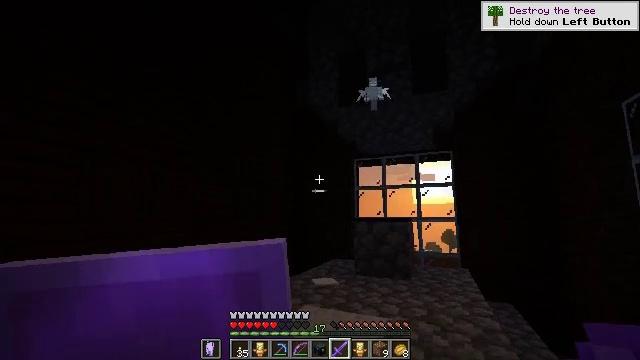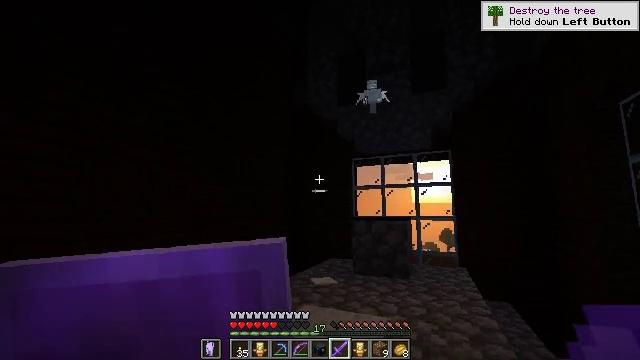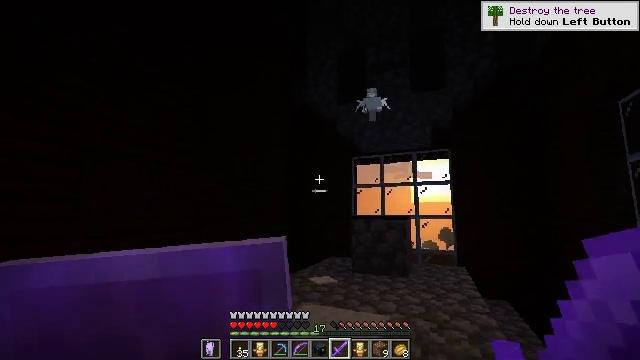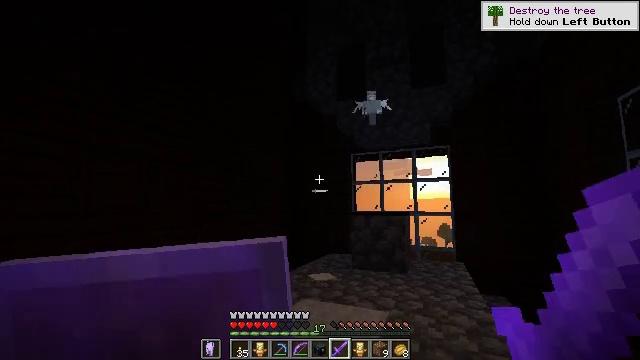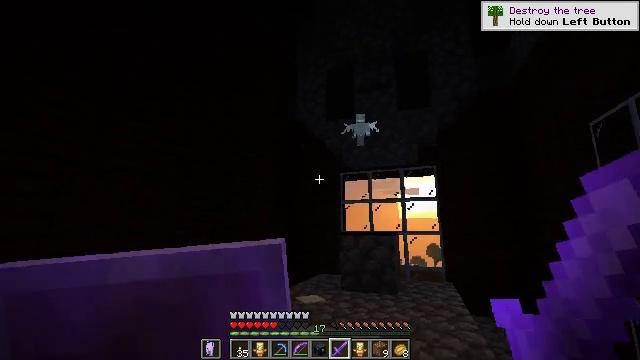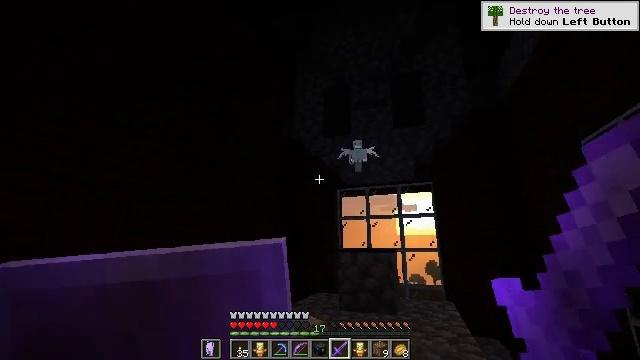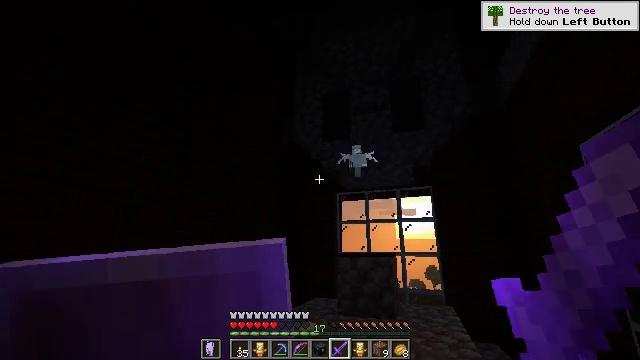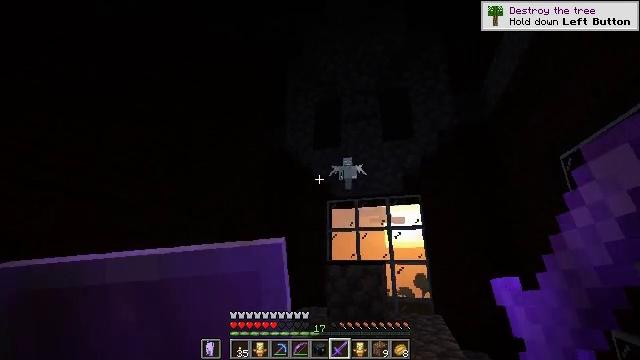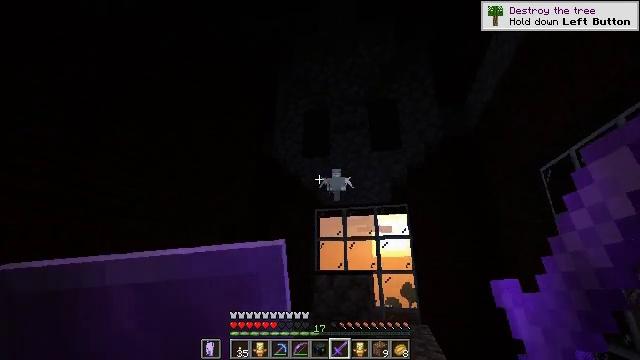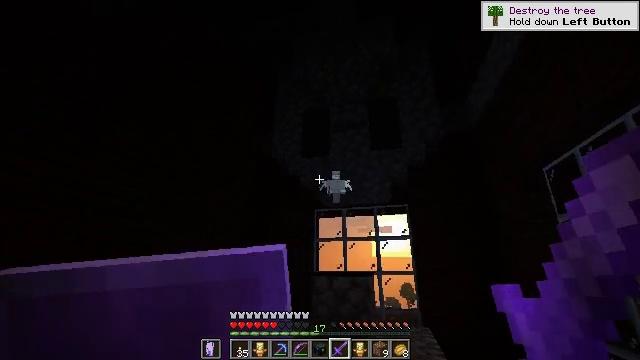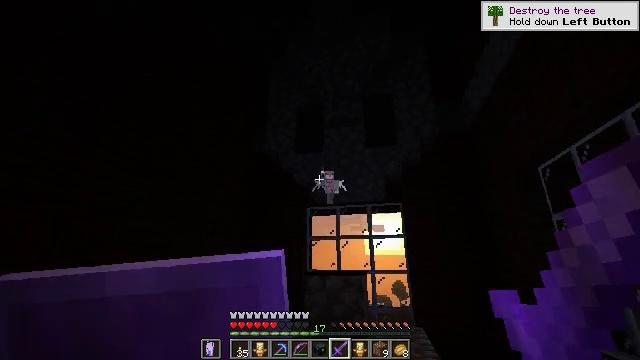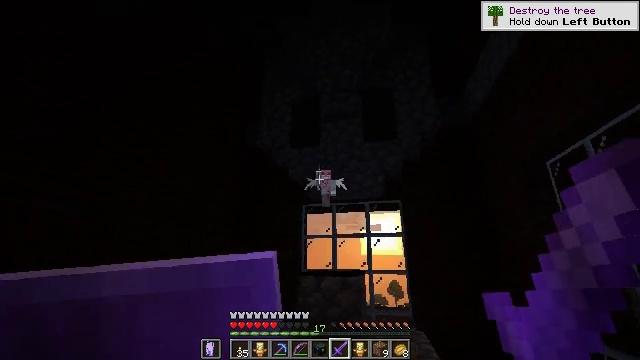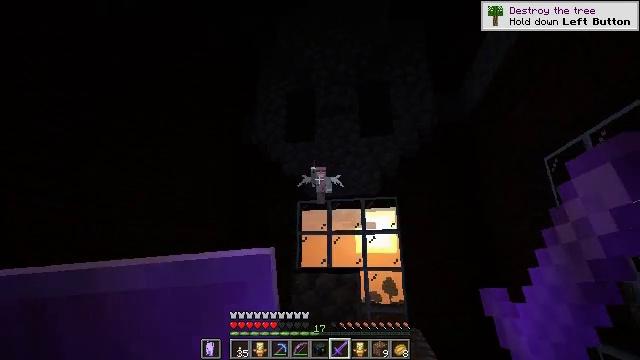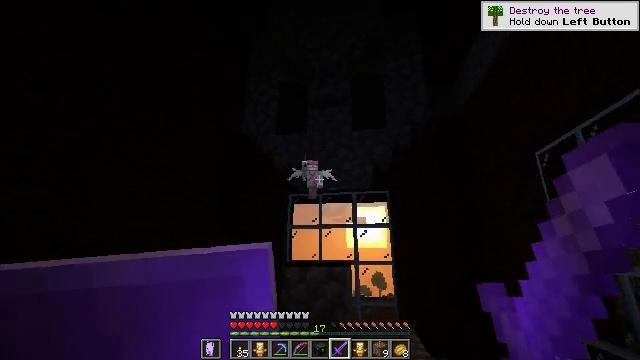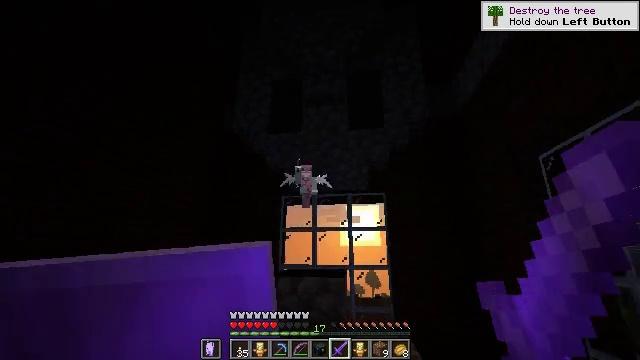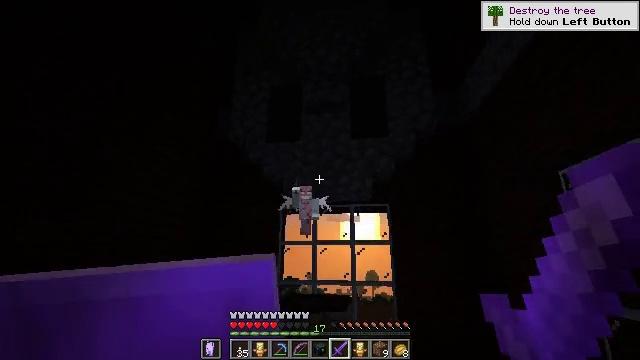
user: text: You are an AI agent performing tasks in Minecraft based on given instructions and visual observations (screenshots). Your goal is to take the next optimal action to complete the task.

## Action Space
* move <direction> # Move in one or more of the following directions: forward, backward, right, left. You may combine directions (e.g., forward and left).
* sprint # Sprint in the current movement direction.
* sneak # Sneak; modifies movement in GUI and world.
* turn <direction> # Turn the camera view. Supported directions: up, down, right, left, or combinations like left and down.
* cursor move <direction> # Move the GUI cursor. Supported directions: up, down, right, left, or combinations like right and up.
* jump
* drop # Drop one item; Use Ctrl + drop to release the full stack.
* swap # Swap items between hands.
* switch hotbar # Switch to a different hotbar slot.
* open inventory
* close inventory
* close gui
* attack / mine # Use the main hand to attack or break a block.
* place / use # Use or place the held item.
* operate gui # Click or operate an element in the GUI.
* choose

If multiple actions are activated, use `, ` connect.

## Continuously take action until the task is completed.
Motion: motion action
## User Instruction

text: Defeat the flying creature.
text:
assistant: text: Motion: no_op
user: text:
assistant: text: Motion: no_op
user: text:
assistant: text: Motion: no_op
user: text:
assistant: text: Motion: turn right and up
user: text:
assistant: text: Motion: turn up
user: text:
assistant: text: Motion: no_op
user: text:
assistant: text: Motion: turn right and up
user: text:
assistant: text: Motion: move forward, turn right and up
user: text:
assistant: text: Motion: move forward
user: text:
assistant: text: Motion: move forward, turn right
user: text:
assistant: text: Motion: move forward
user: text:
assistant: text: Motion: move forward, turn right
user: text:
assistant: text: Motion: move forward, turn right and down
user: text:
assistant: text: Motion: move forward, turn right
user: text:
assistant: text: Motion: move forward
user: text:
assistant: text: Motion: move forward
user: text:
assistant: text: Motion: move forward
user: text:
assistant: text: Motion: move forward
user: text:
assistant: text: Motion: move forward
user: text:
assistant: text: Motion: move forward
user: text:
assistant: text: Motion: move forward
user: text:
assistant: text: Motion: move forward, turn left and down
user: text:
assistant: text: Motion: move forward, turn left and down
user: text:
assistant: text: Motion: move forward, turn left and down
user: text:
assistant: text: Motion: move forward, turn down, attack / mine
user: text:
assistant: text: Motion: turn down, attack / mine
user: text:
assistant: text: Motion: turn down, attack / mine
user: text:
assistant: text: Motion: attack / mine
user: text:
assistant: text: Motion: attack / mine
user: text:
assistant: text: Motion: attack / mine